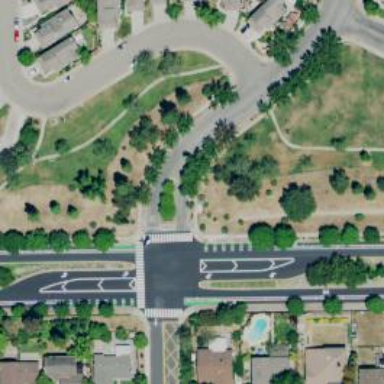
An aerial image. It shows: Uncontrolled road crossing.